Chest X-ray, AP view. Patient: 69 years old, sex M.
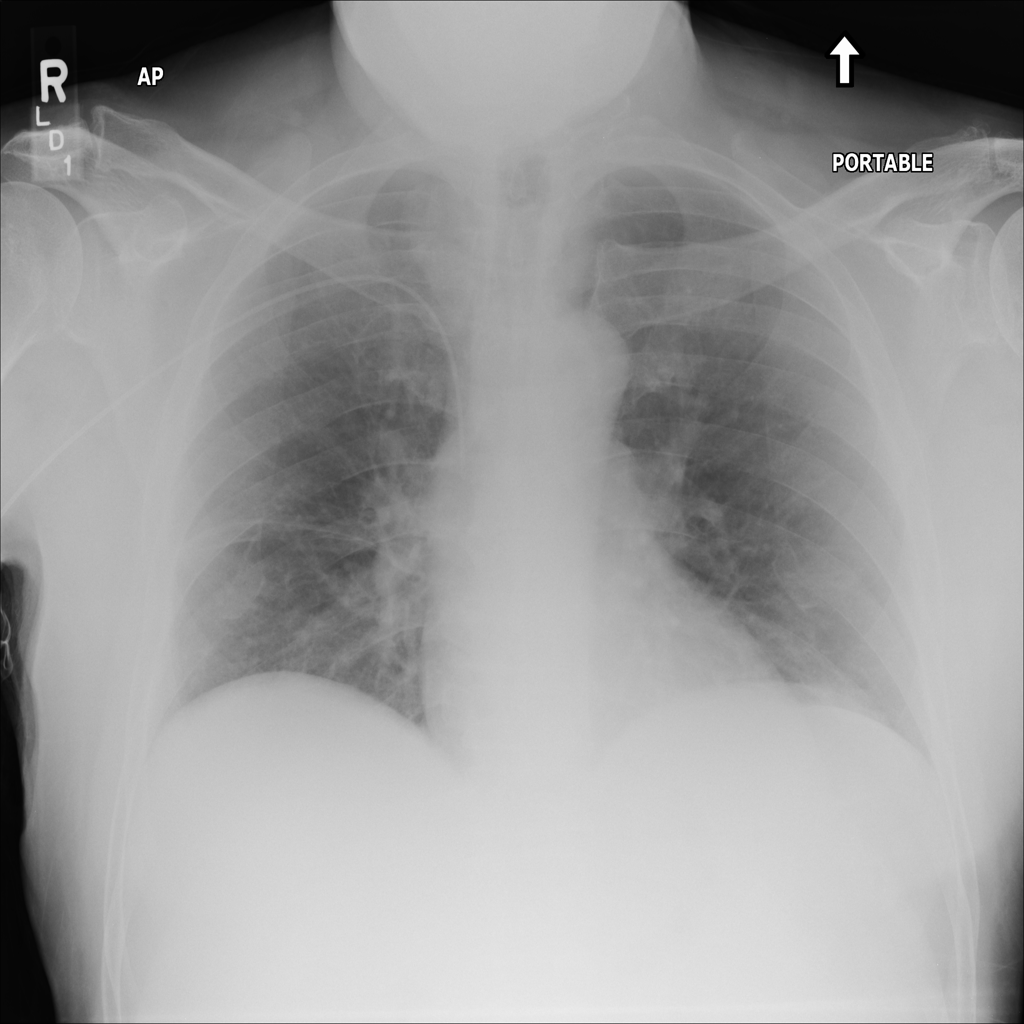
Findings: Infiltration